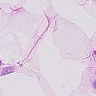
Metastatic tissue present: no